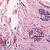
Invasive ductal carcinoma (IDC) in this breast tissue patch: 1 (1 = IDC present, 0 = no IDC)